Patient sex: M
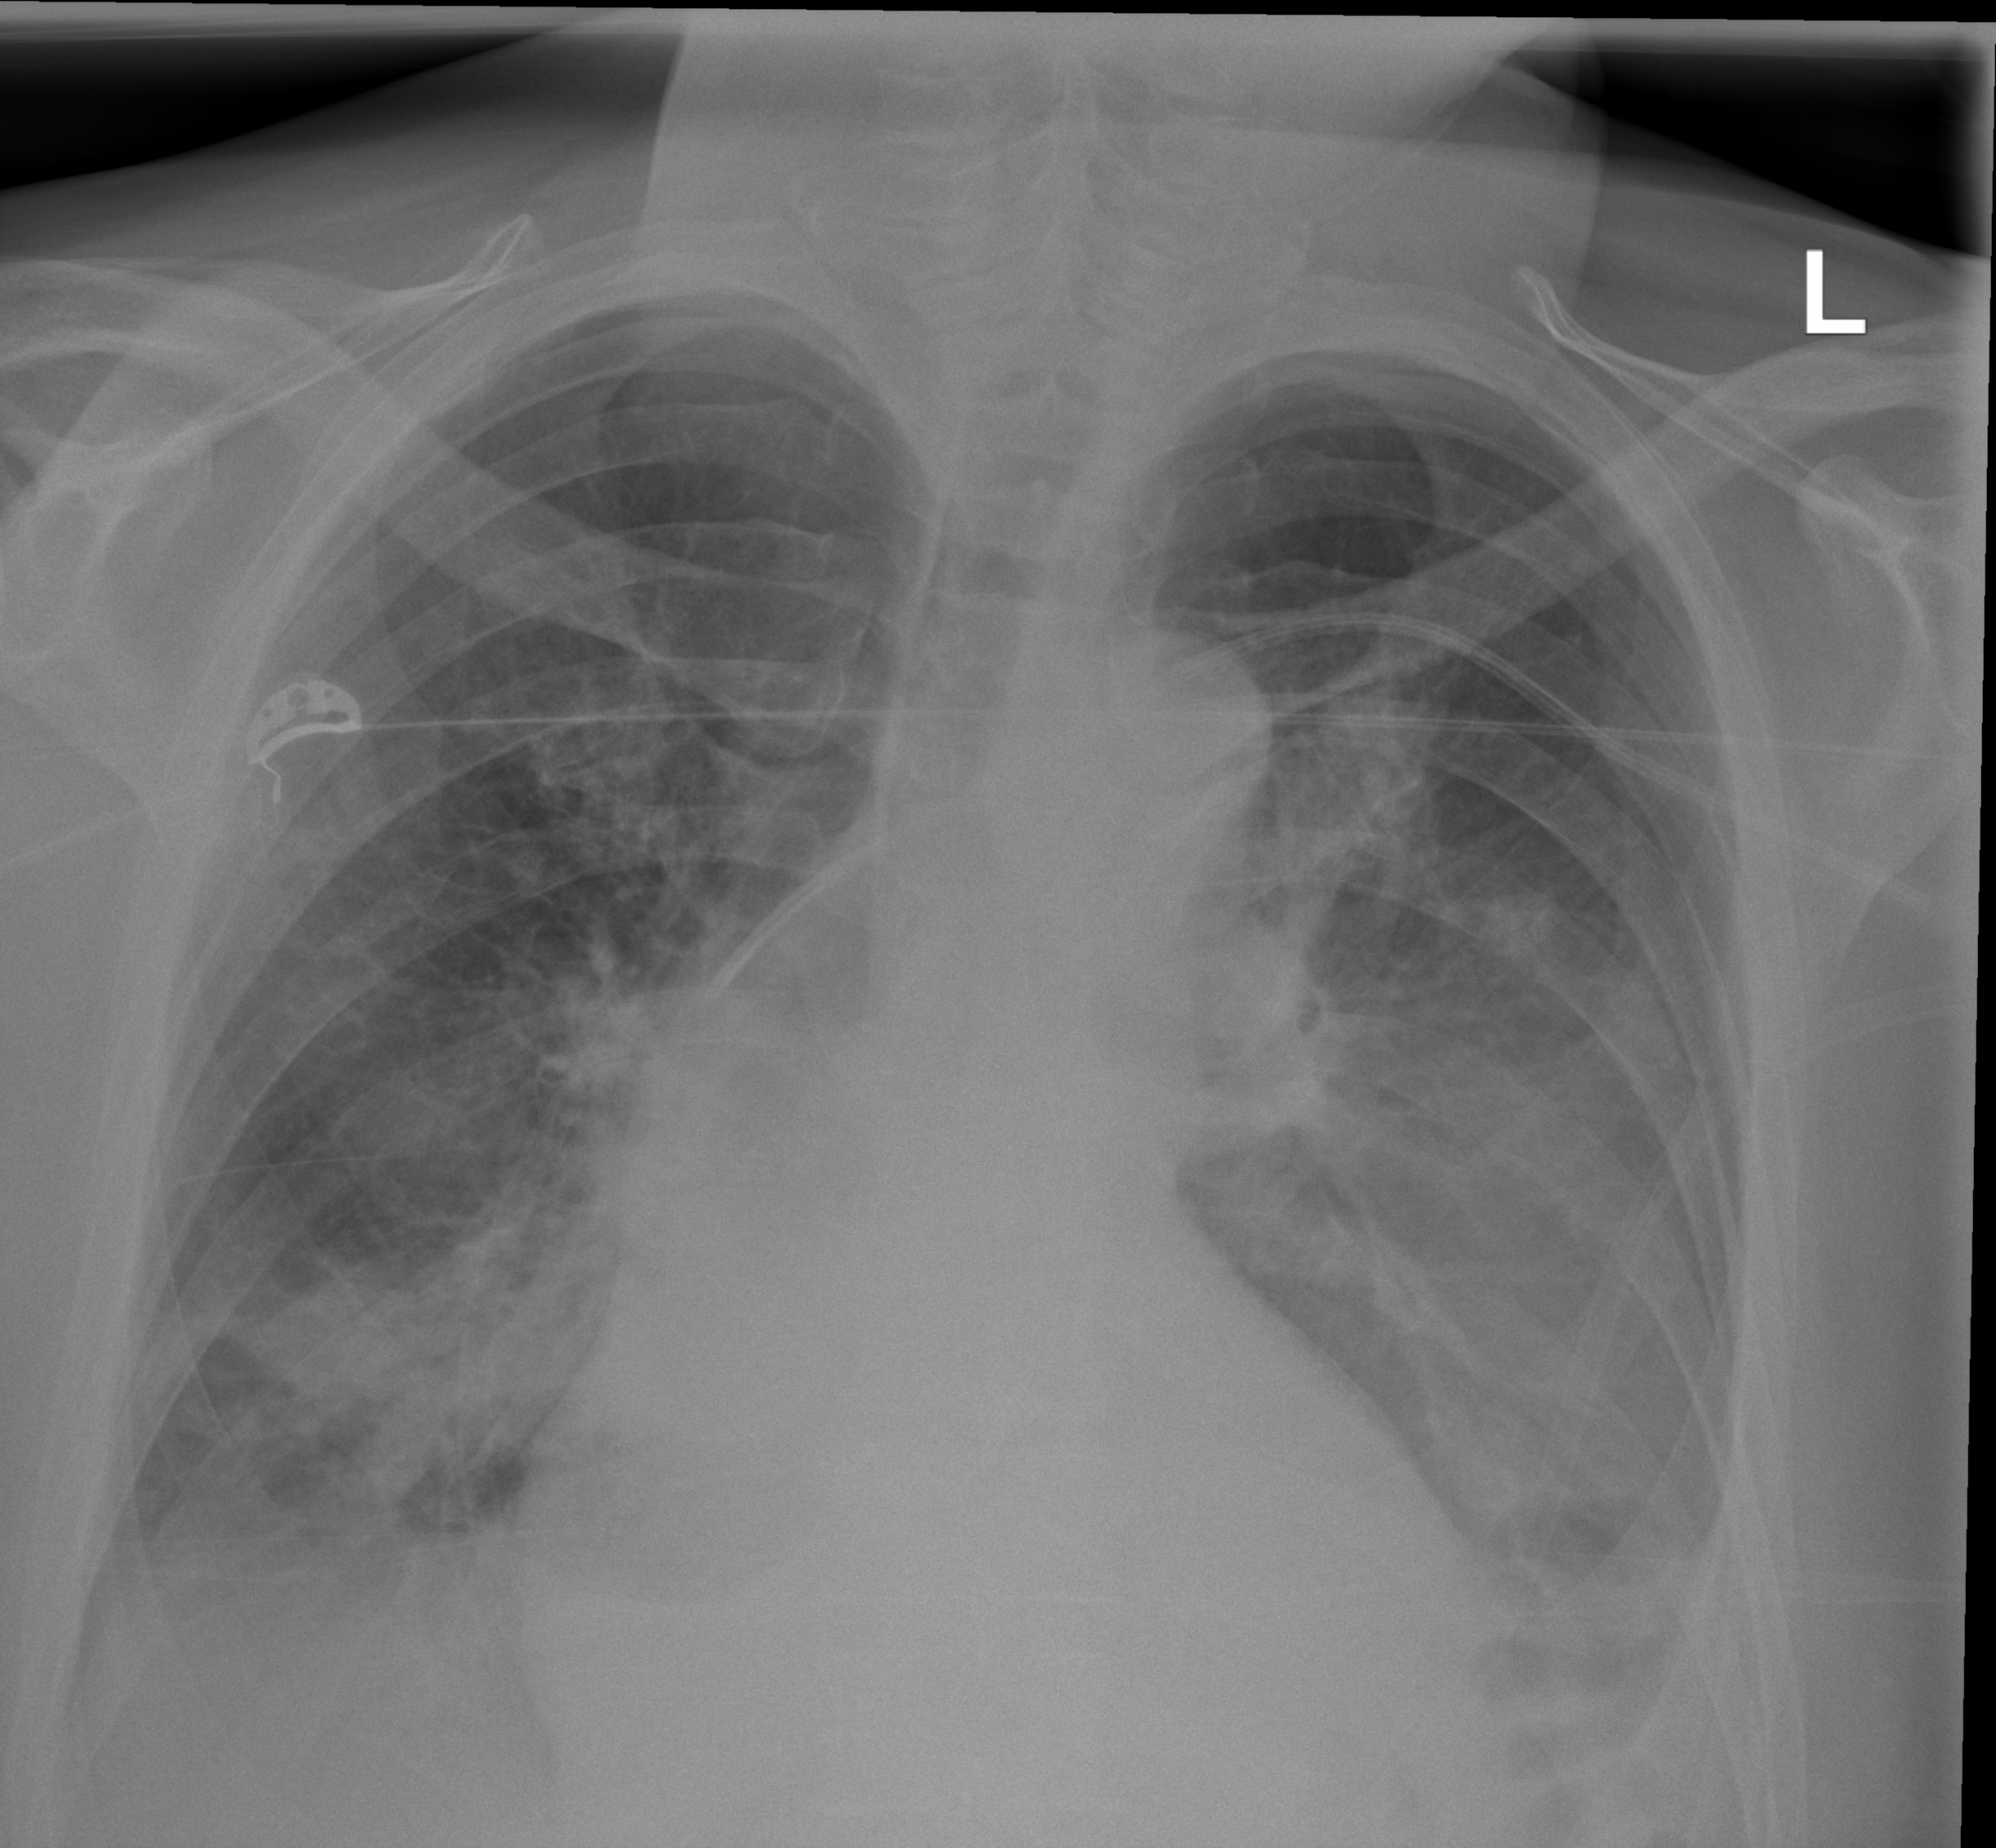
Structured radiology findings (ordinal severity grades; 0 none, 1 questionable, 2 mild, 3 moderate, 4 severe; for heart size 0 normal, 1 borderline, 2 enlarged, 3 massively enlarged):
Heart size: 1
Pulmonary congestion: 2
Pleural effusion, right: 3
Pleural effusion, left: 3
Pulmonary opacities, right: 2
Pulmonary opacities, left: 1
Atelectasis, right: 2
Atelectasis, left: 3